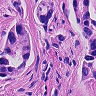
Metastatic tissue present: yes